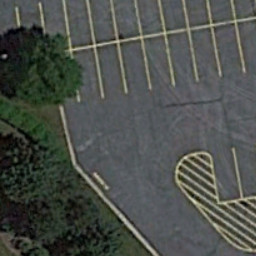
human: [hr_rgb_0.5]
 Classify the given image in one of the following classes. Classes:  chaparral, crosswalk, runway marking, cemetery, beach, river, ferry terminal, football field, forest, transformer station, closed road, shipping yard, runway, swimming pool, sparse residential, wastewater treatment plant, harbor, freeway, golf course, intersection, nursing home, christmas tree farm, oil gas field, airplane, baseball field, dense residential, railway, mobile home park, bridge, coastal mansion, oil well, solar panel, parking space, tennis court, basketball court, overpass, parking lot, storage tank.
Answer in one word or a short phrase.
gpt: parking space